Interaction volume radius: 5 \u00c5
Interaction volume height: 25 \u00c5
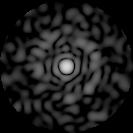
Disorder parameter: 0.8743